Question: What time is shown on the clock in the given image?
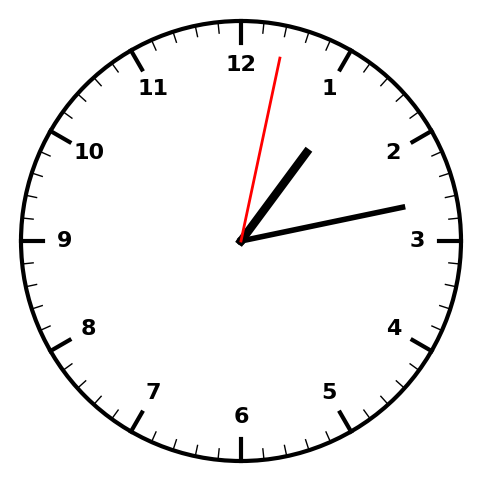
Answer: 01:13:02